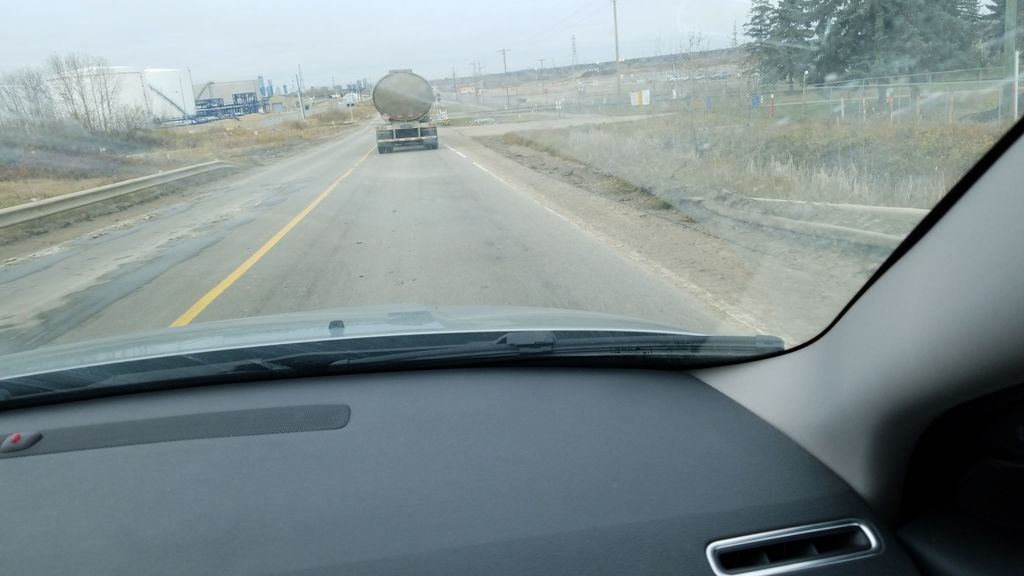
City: edmonton